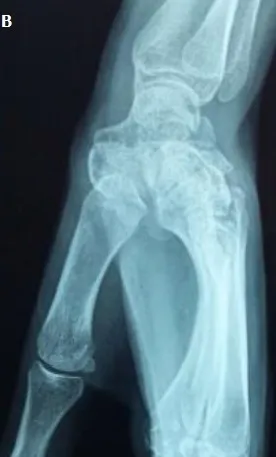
(A, B) follow-up X ray of the left hand (front + profile) one year later.
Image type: radiology (x_ray)